Question: I use pm3d setting in gnuplot to visualize density of wave function in my simulations. Also, recently I visualize second data, the phase of my wave function (cos^2 to be more precise). Everything is on 2d graph with dependency of x-space coordinate and time. Here is the example:

My question is, can I get both data variables into one plot? I was thinking about adjusting gamma level depending of density. Can I get it in few commands?
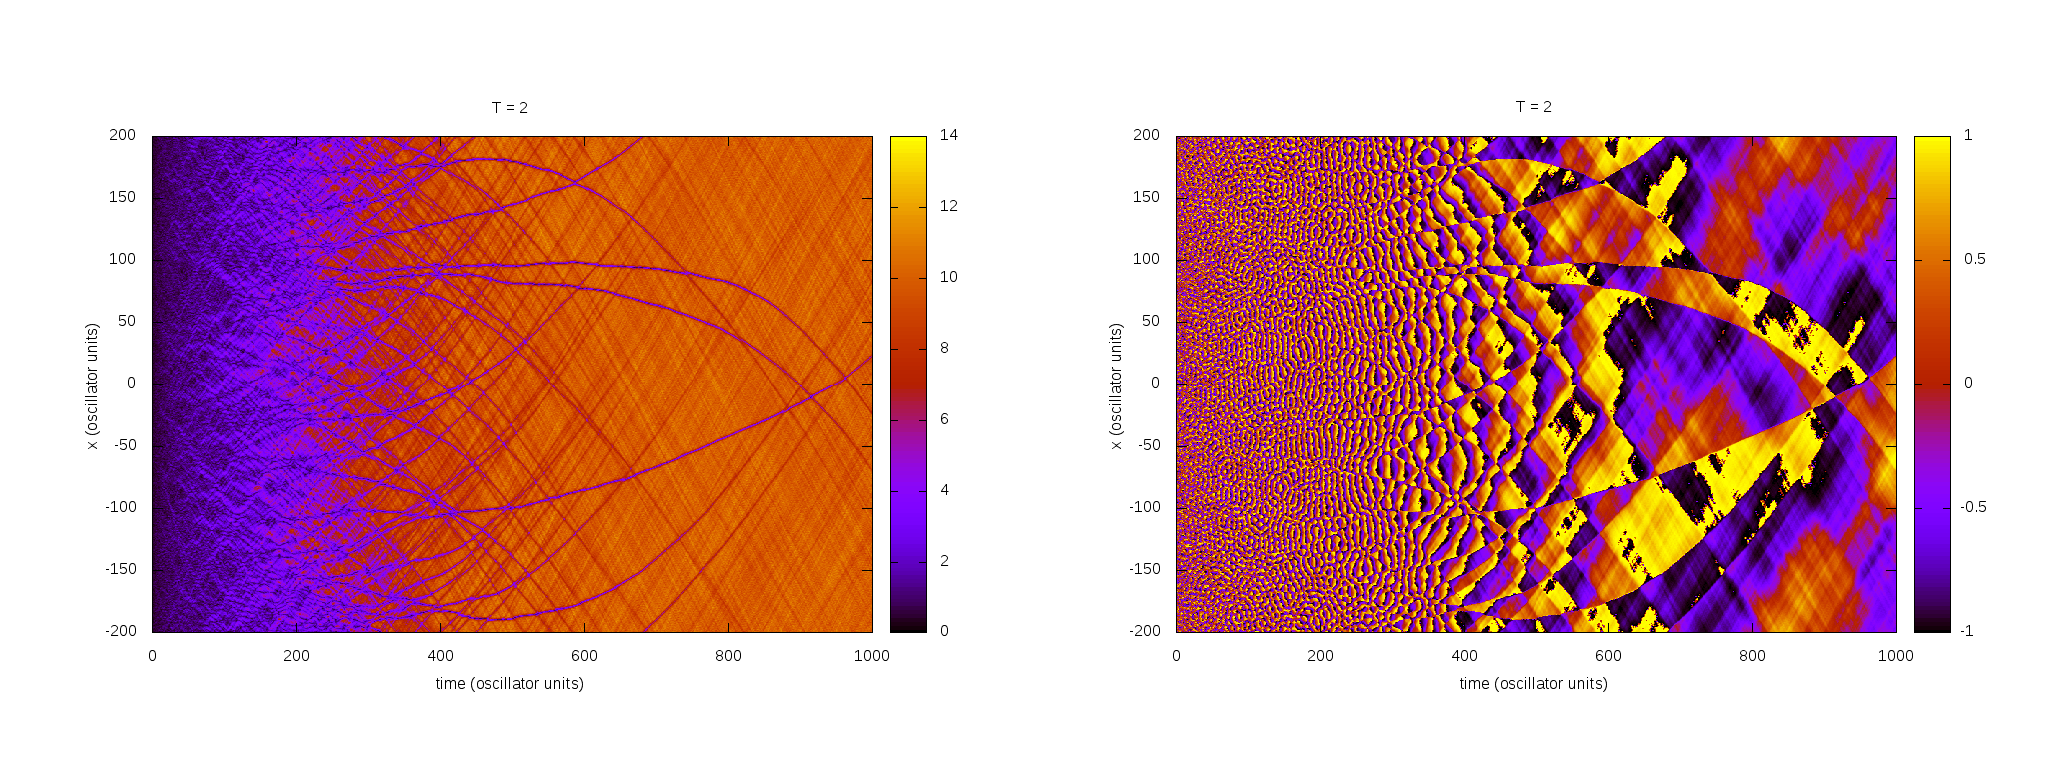
Answer: The benefit of drawing 'with image' is that the third dimension is automatically mapped to the colored palette. However, the palette is just one-dimensional and there is no way to make it two-dimensional.
# Solution 1
Use the plot style 'rgbimage':
'''
plot "data" using x:y:r:g:b with rgbimage
'''
It takes three columns to define the red, green and blue component for each data point, so you gain three dimensions to color your plot.
Each component has to be in range [0:255], so you have take care of the scaling.
It is on you to provid the r, g, b value.
## Possible color mapping:
As you want to display complex numbers, you may have a look on the HSV (hue-saturation-value) color space:

(picture <URL>
The is the angle in this plot (perfect for polar component), and the determines the radial color grade from white to fully saturated color (perfect for amplitude). The is always 1.
But I have to say, formulas to convert HSV to RGB (i.e. your complex number to RGB) are not that easy, but you'll find them on the web. May be, you also find an other nice and simple mapping of your complex value to RGB.
# Solution 2
Another idea: Use multiplot to overlay two plots. The first is the usual 'with image', the second uses 'with rgbalpha'. This type is similar to 'with rgbimage' as described above, but with an additional column specifying the transparancy of the color (again, range [0:255])
Here, I overlay a first plot (vertical pattern) with a pure white layer and horizontal transparency pattern:
'''
# for using the '++' below
set isosamples 1000
set yrange[-4:4]
set xrange[-4:4]
# The box would need manual adjustment. I left it out there
unset colorbox
set multiplot
plot '++' u 1:2:(sin($1)) w image
plot '++' u 1:2:(255):(255):(255):(127+127*sin($2)) w rgbalpha
unset multiplot
'''